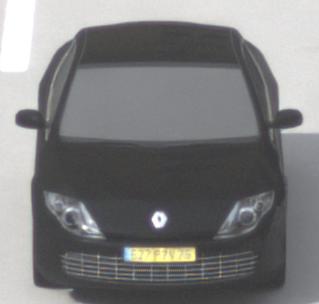
Make: Renault
Model: Laguna Coupé TCe 170
Detailed model: Laguna (III) Coupé
Model produced from: 2010/11
Model produced until: 2011/05
Doors: 2
Color: black
Road condition: dry road
Daytime: morning or afternoon
Contrast: low contrast